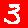
Digit: 3